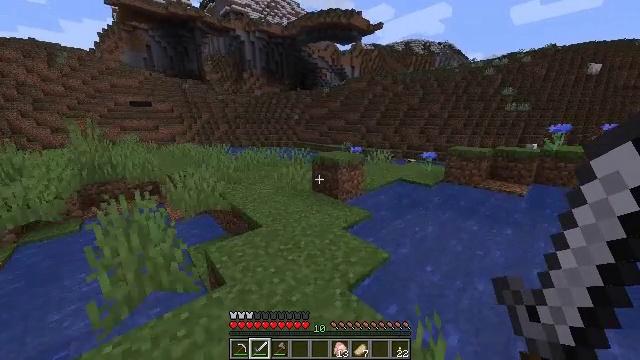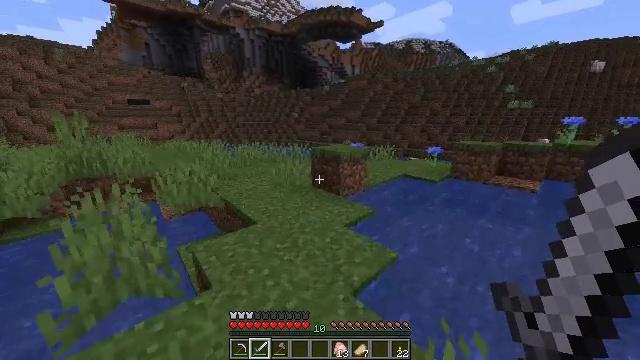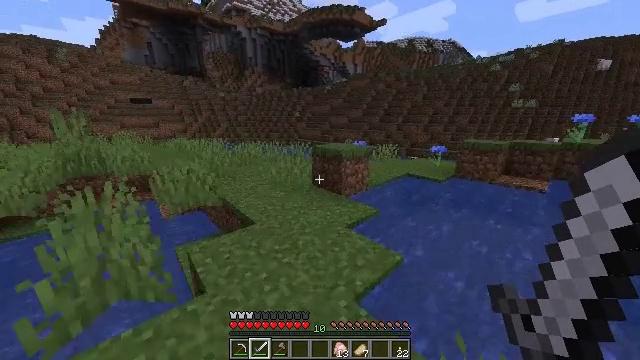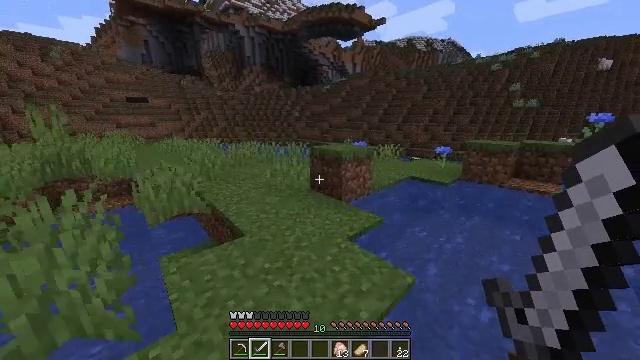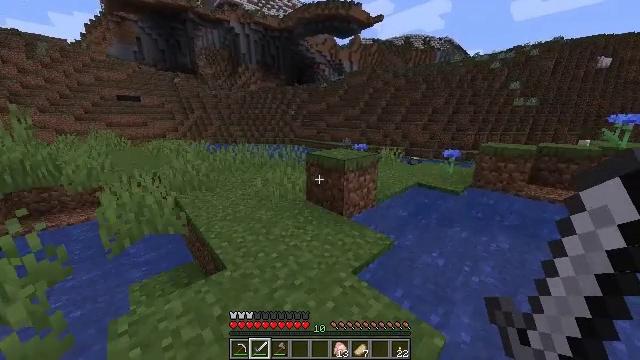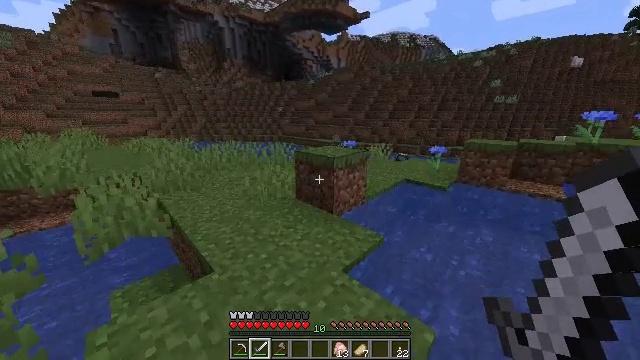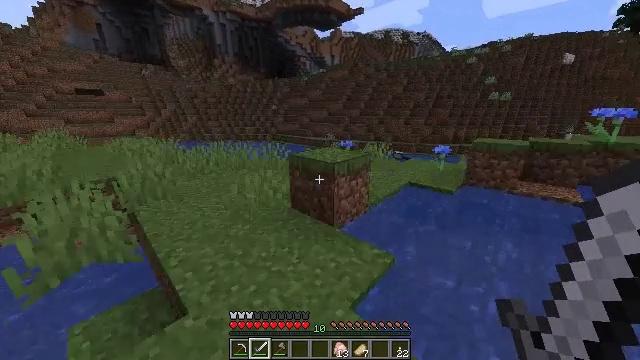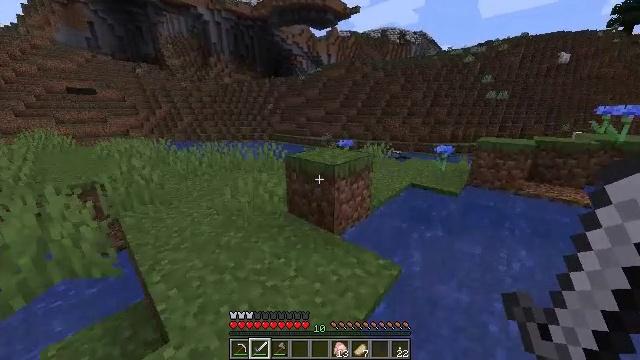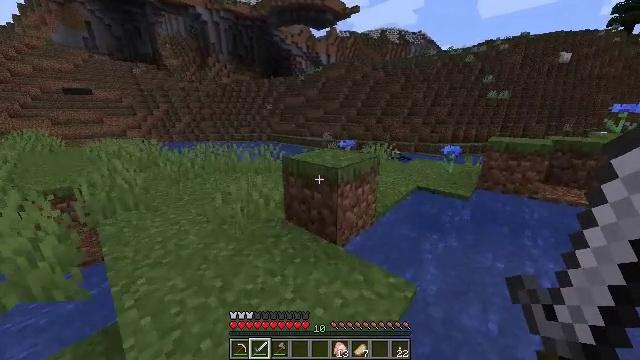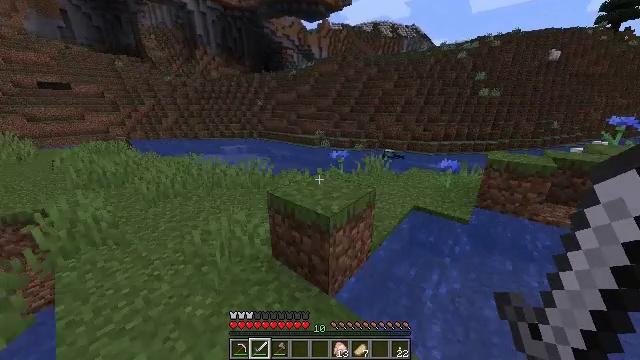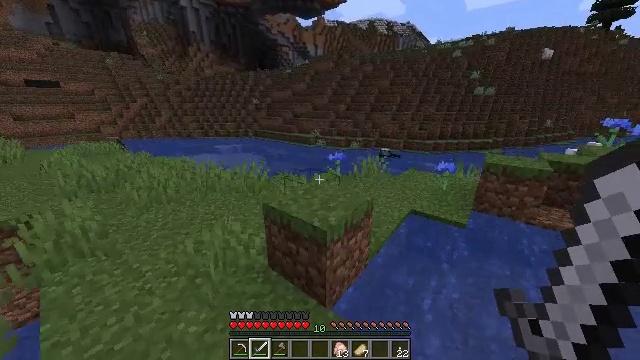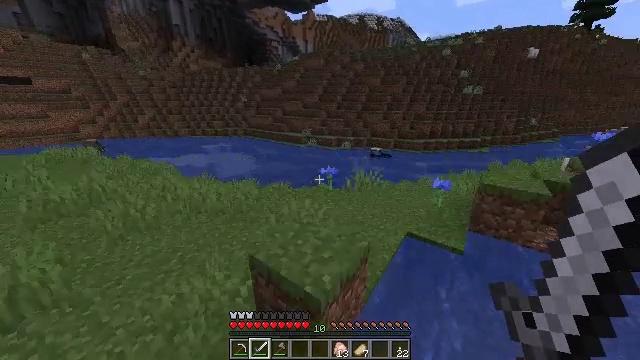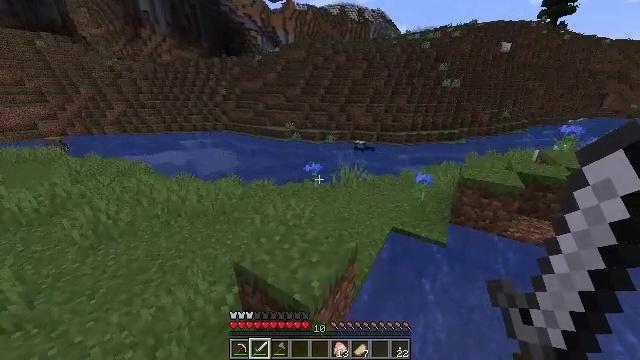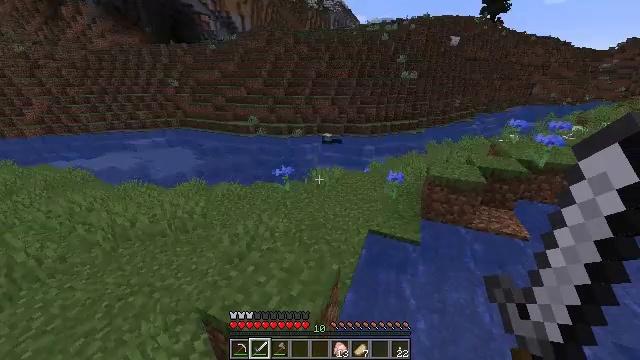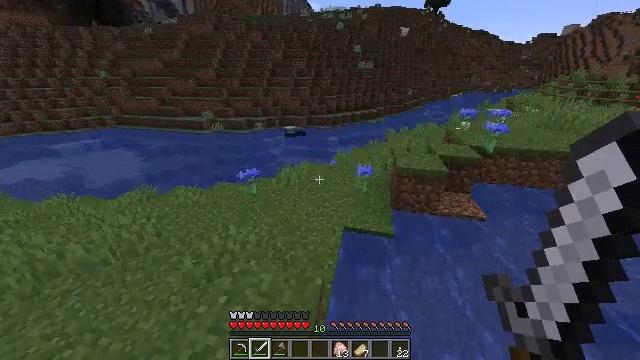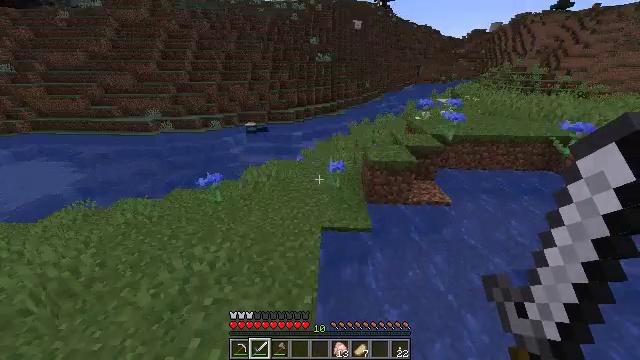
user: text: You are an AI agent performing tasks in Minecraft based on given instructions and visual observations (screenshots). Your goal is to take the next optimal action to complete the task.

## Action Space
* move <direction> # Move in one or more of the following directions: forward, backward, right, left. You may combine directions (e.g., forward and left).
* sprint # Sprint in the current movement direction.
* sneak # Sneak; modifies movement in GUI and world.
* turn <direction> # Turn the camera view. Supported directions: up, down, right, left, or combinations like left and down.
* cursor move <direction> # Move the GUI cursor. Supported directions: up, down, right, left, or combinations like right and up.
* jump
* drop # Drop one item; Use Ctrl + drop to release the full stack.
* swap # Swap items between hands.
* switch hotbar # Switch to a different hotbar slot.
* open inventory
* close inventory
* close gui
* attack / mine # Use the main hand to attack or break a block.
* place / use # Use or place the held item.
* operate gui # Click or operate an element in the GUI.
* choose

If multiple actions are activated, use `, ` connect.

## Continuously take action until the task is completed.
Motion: motion action
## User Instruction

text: Hunt animals.
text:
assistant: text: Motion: move forward, sprint
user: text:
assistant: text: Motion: move forward, sprint
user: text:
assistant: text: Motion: move forward, sprint
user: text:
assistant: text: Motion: move forward, sprint
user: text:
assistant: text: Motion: move forward, sprint, turn right
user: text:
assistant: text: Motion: move forward, sprint, turn right
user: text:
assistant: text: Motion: move forward, sprint
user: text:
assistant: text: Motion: move forward, sprint
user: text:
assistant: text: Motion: move forward, sprint, turn right and down, jump
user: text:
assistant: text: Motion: move forward, sprint, turn right, jump
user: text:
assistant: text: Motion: move forward, sprint, turn right and down, jump
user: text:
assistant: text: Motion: move forward, sprint, turn right and down, jump
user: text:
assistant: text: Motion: move forward, sprint, turn right and down, jump
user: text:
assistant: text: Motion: move forward, turn right and down
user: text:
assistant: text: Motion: move forward, turn right and down
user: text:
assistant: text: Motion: turn right
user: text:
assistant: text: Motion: turn right
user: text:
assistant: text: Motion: turn right
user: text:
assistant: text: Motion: move forward
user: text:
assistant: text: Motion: move forward, sprint
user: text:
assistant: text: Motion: move forward, sprint
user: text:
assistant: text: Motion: move forward, sprint
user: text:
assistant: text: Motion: move forward, sprint, turn up
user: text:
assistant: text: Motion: move forward, sprint, turn right and up
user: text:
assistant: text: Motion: move forward, sprint, turn right and up
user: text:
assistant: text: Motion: move forward, sprint, turn right
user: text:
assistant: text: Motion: move forward, sprint, turn right, jump
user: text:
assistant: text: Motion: move forward, sprint, turn right, jump
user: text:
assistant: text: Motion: move forward, sprint, turn right, jump
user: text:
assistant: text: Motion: move forward, sprint, turn right, jump